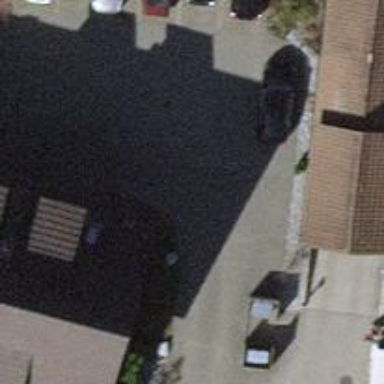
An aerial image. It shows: Driveway made of paving stones.